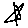
Label: star